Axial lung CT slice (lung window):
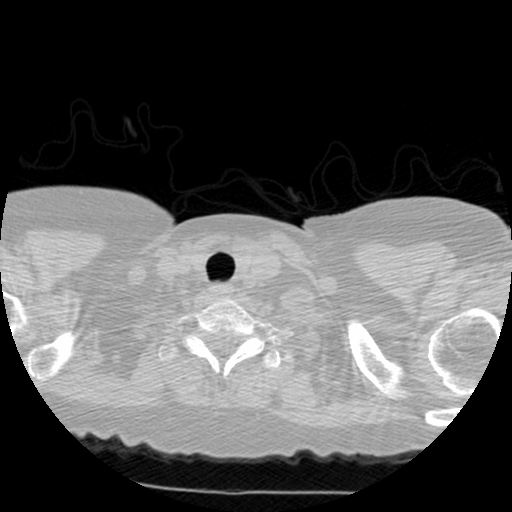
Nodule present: no